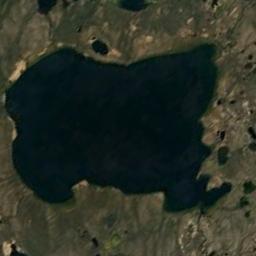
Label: lake